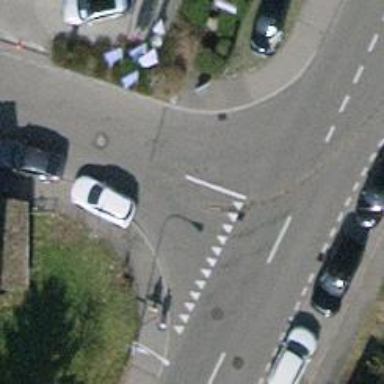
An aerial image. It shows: Sidewalk along the footway.